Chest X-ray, PA view. Patient: 43 years old, sex F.
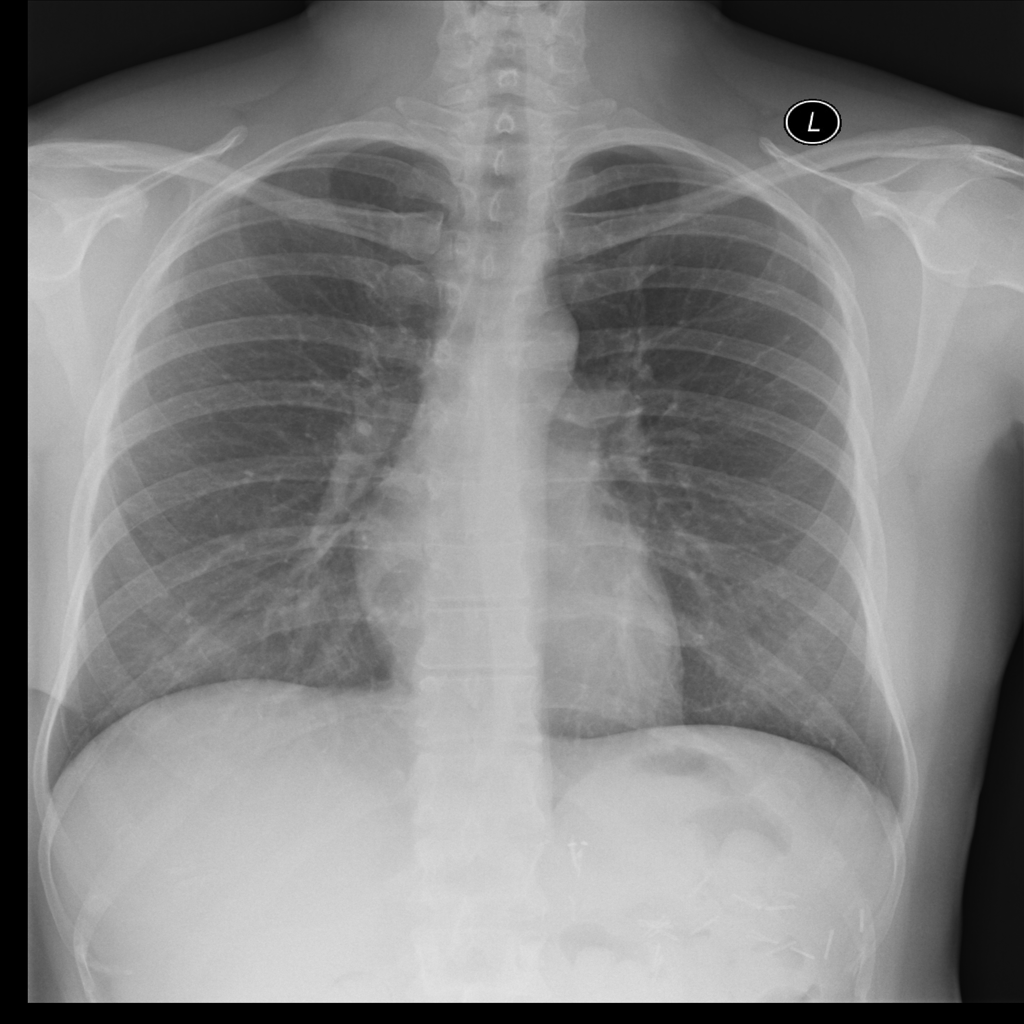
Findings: No Finding